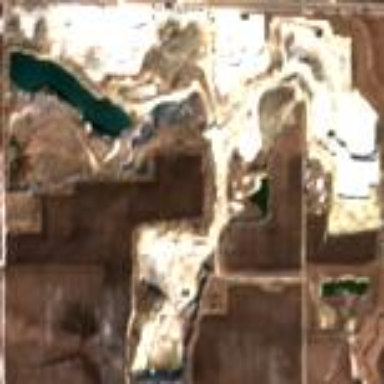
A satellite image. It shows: Quarry mine extracting aggregate and limestone as resources.